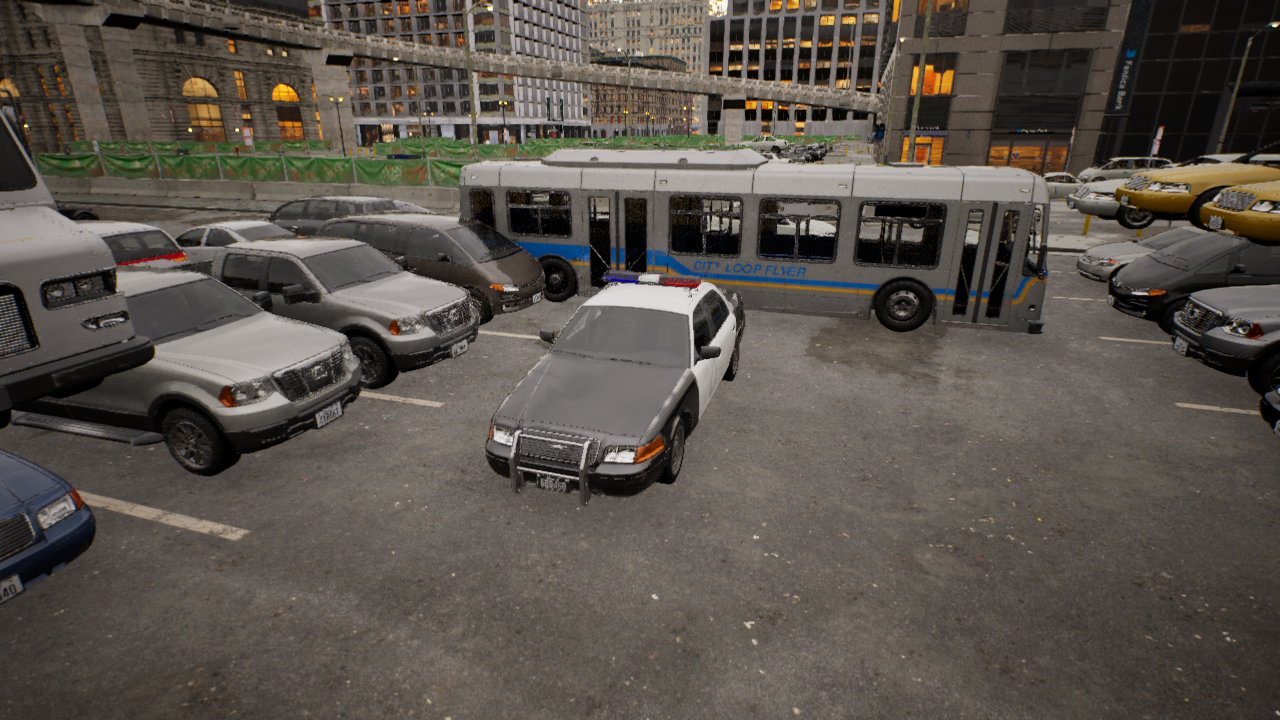
Venue: arterial
Lighting: golden hour
Vehicle rig: sedan